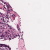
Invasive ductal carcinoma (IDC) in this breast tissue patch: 1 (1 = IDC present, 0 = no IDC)